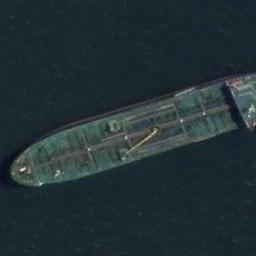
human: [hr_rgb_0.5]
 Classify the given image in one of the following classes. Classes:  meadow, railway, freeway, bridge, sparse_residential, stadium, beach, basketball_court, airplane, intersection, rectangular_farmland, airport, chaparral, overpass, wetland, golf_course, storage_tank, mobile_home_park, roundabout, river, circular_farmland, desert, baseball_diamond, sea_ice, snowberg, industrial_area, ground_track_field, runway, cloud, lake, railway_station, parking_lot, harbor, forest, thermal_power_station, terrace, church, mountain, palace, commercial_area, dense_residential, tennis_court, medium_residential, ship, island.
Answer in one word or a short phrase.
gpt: ship